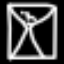
Label: hourglass